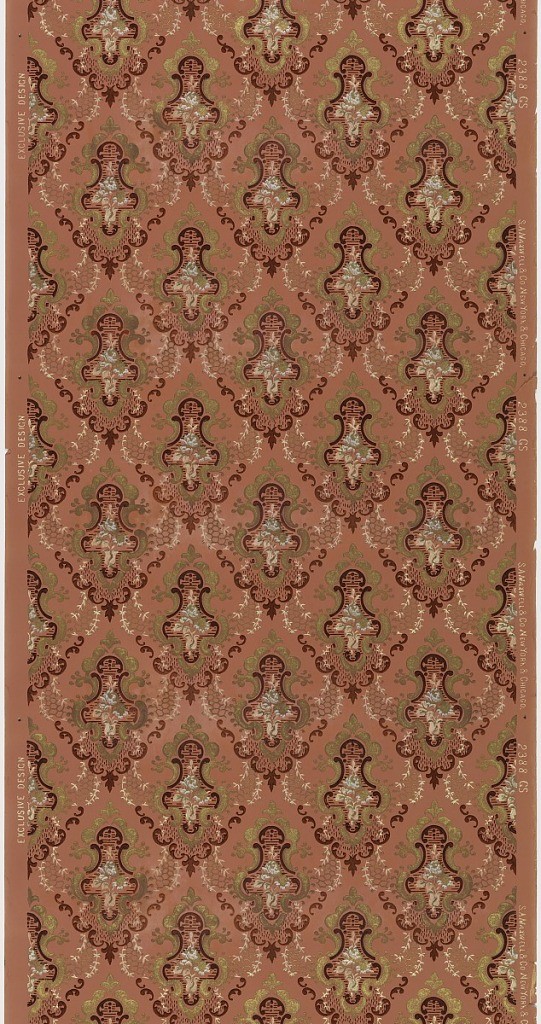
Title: Sidewall
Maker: Maxwell & Co., S.A., Chicago, Illinois, USA
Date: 1905–1915
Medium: Machine-printed paper, liquid mica
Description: Scrolling floral medallion set within a diamond diaper pattern. Printed in red, metallic gold and white on red ground.